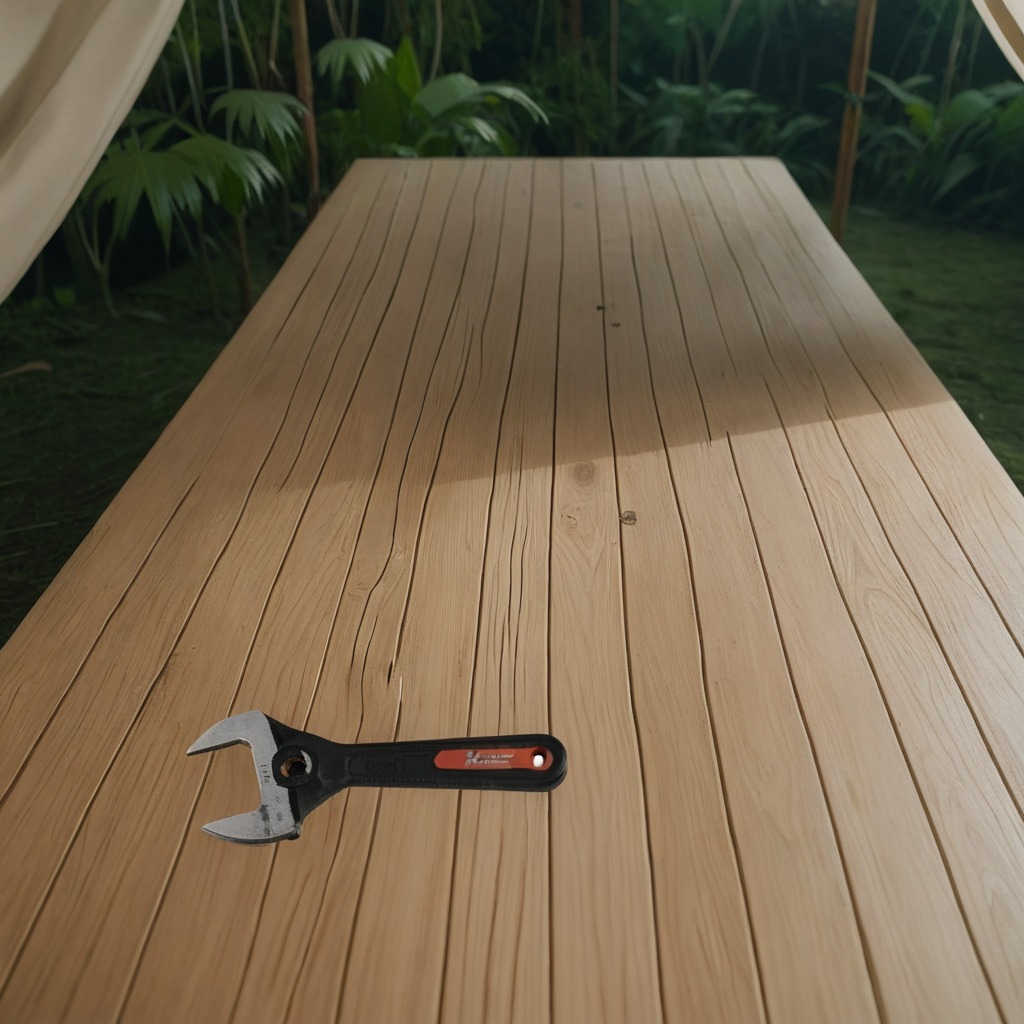
An wrench is lying on the wooden table.